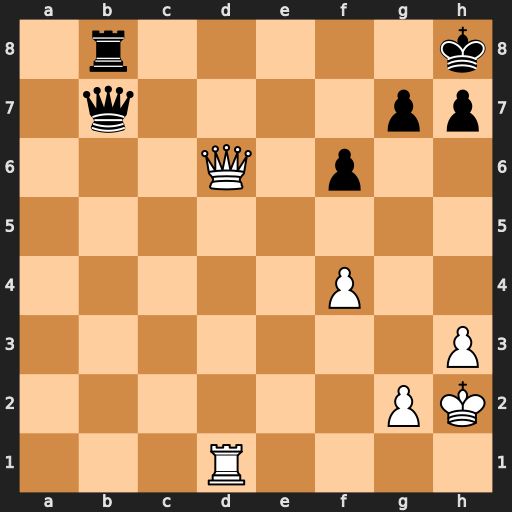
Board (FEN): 1r5k/1q4pp/3Q1p2/8/5P2/7P/6PK/3R4
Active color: w
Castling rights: -
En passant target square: -
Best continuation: Qd8+ Rxd8 Rxd8#